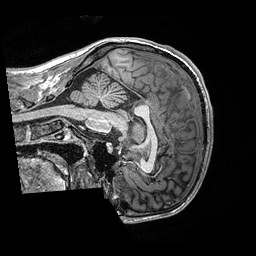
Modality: T1w
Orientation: sagittal
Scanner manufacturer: ge
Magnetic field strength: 3 T
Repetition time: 2.348 s
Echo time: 0.00296 s